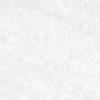
Label: no_change